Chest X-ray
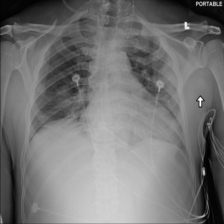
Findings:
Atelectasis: positive
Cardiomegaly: negative
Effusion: negative
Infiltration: positive
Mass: negative
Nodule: negative
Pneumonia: negative
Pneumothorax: negative
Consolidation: negative
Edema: negative
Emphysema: negative
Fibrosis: negative
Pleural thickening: negative
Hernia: negative